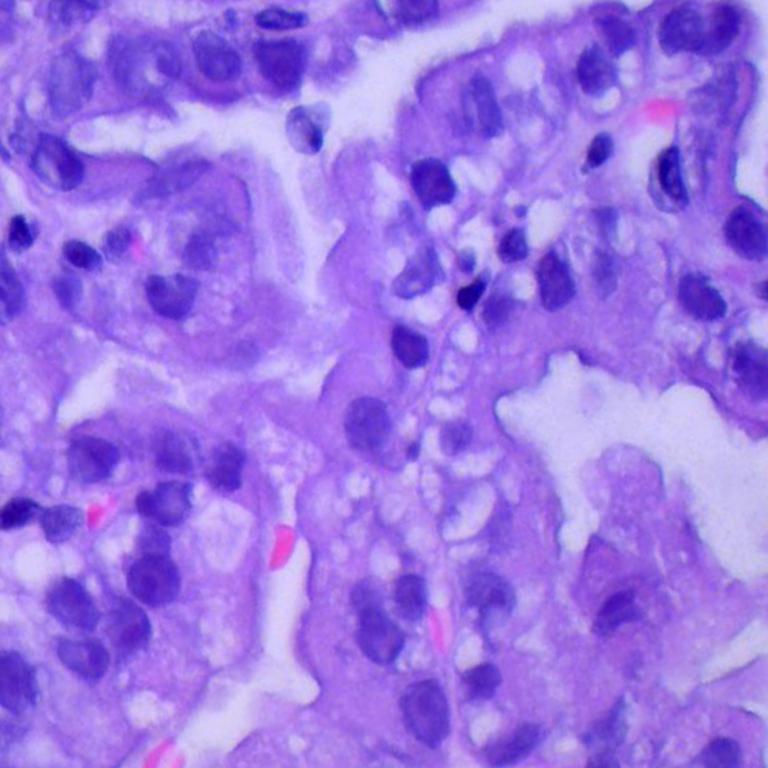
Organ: lung
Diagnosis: adenocarcinomas